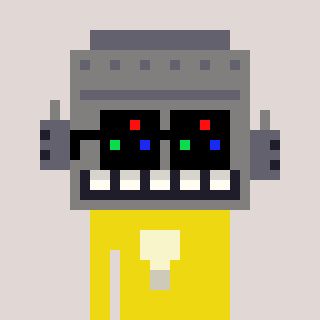
a pixel art character with square black sunglasses, a robot-shaped head and a yellow-colored body on a warm background